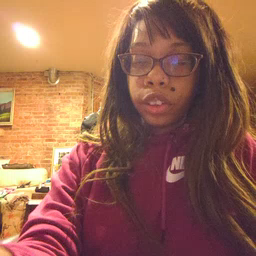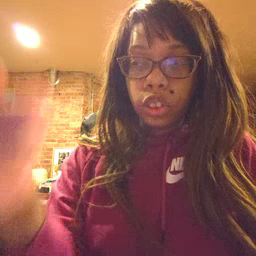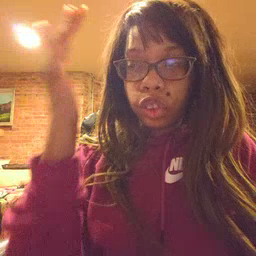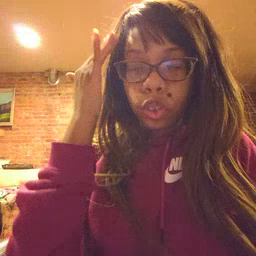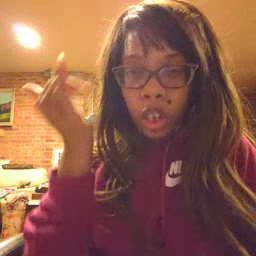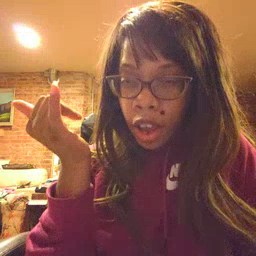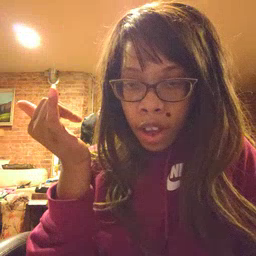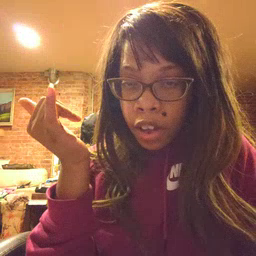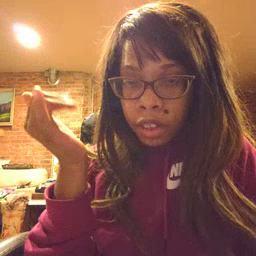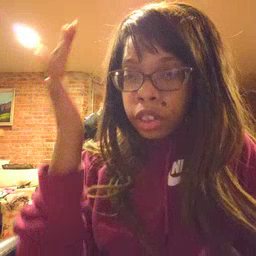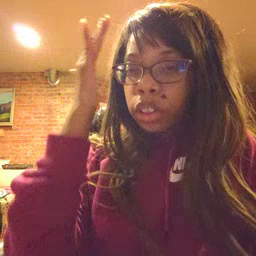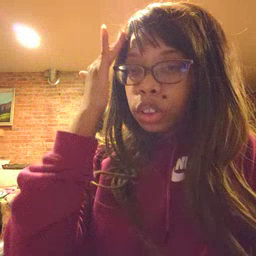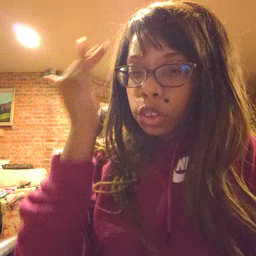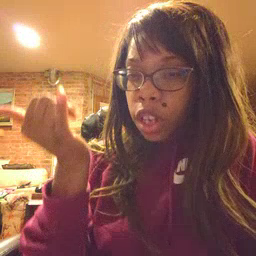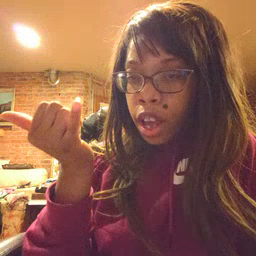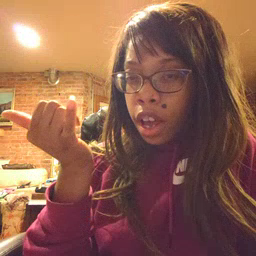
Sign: why